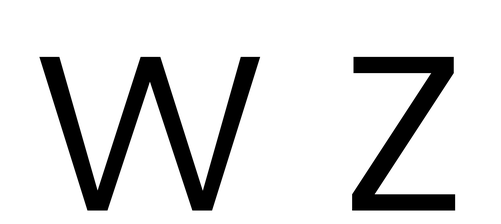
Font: Poppins-Light